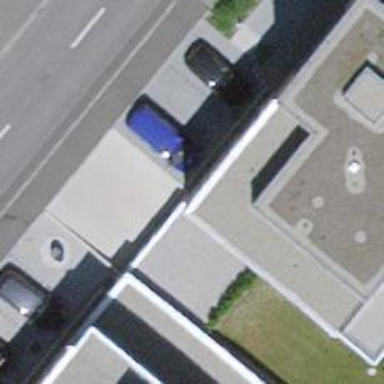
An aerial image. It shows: Retaining wall.